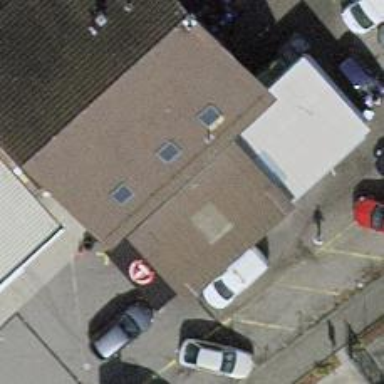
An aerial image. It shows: Fast food establishment.